Field crop: maize
Growth stage: 2
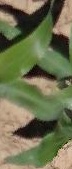
Species: maize